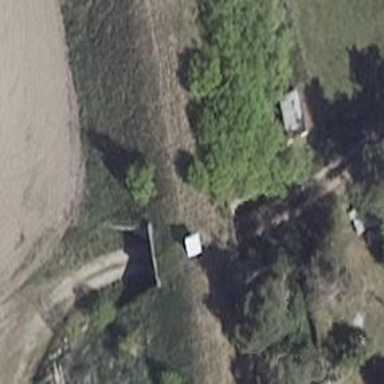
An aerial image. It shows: Abandoned railway bridge of historical significance.